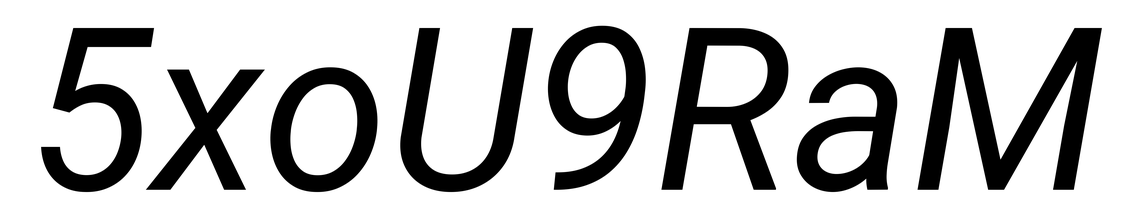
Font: Roboto-Italic_Italic